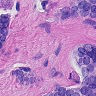
Metastatic tissue present: yes